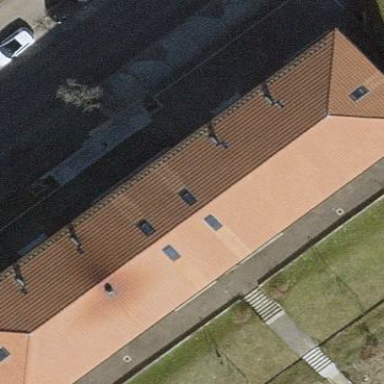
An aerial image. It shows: Hipped-roof building with apartments.